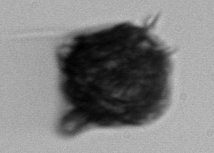
Label: Gonyaulax